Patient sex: M
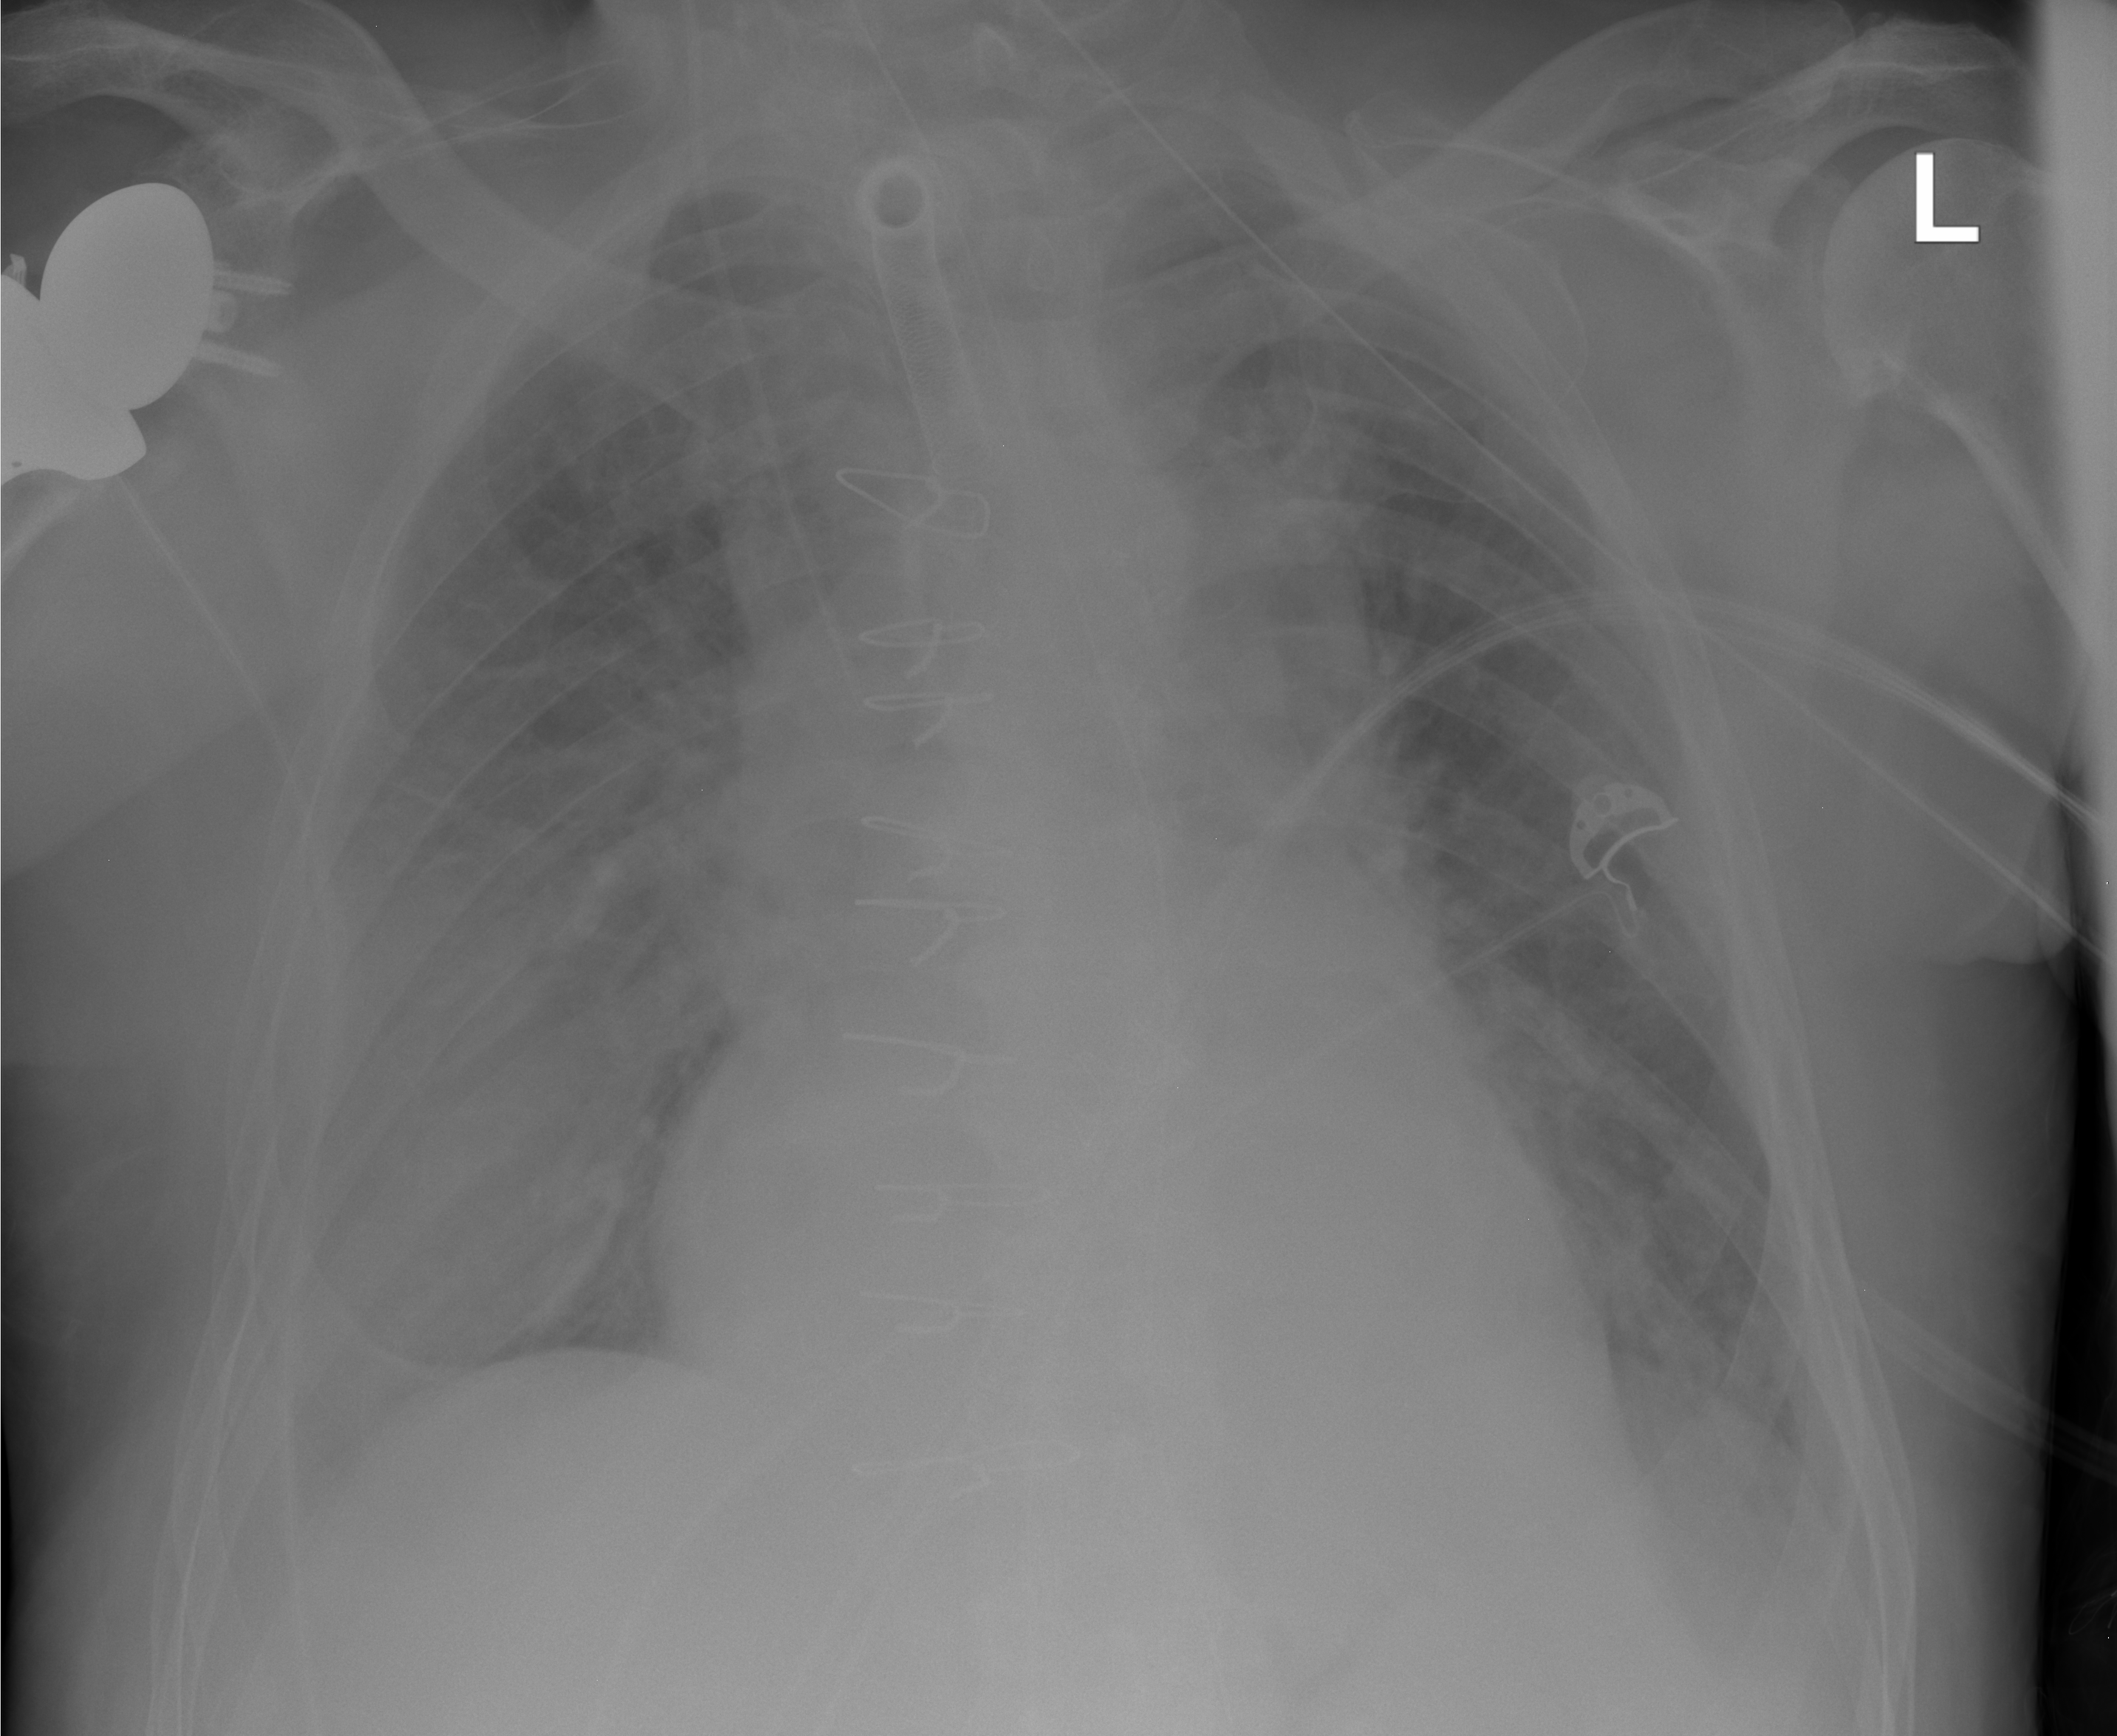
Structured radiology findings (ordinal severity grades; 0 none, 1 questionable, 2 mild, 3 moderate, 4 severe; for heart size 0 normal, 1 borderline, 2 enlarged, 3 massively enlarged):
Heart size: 2
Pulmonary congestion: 2
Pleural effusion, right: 2
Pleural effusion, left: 2
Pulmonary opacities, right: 1
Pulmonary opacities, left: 0
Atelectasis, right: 2
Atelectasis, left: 2